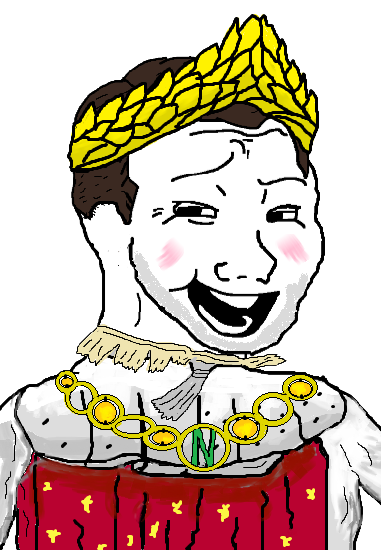
Label: 5_Bloomer